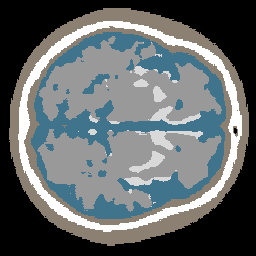
Label: no_lesion